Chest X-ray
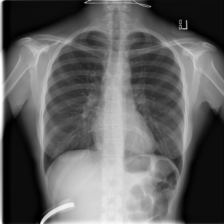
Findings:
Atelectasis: negative
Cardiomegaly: negative
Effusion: negative
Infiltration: negative
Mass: negative
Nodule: negative
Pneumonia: negative
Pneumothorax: negative
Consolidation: negative
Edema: negative
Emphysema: negative
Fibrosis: negative
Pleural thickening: negative
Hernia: negative